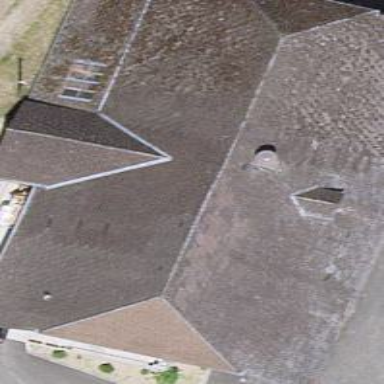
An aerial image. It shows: Farm building.